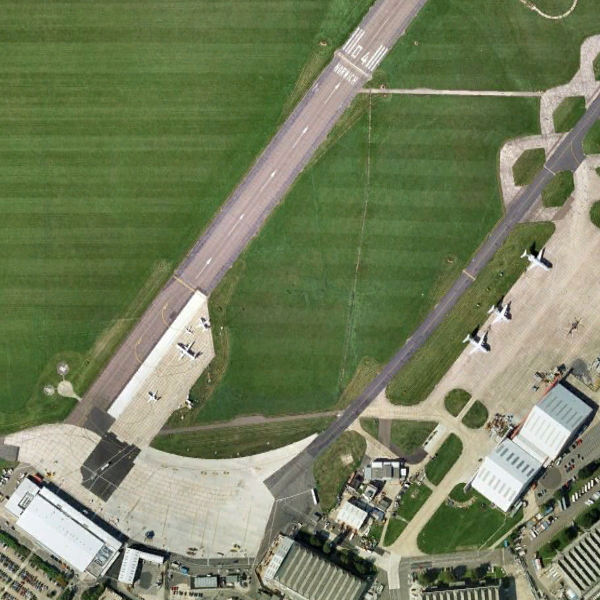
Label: Airport